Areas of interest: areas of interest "MCM Kart Club"
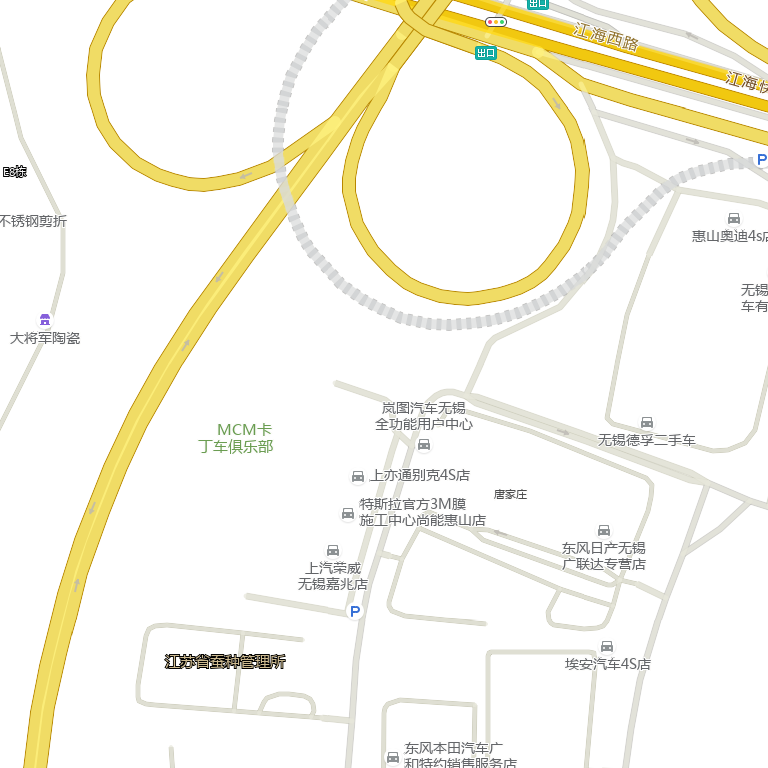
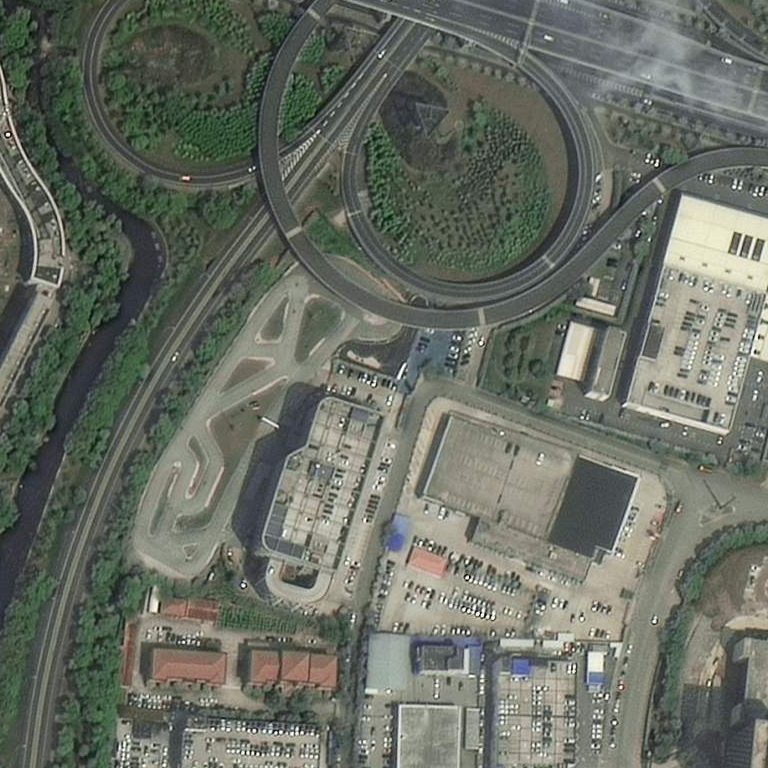